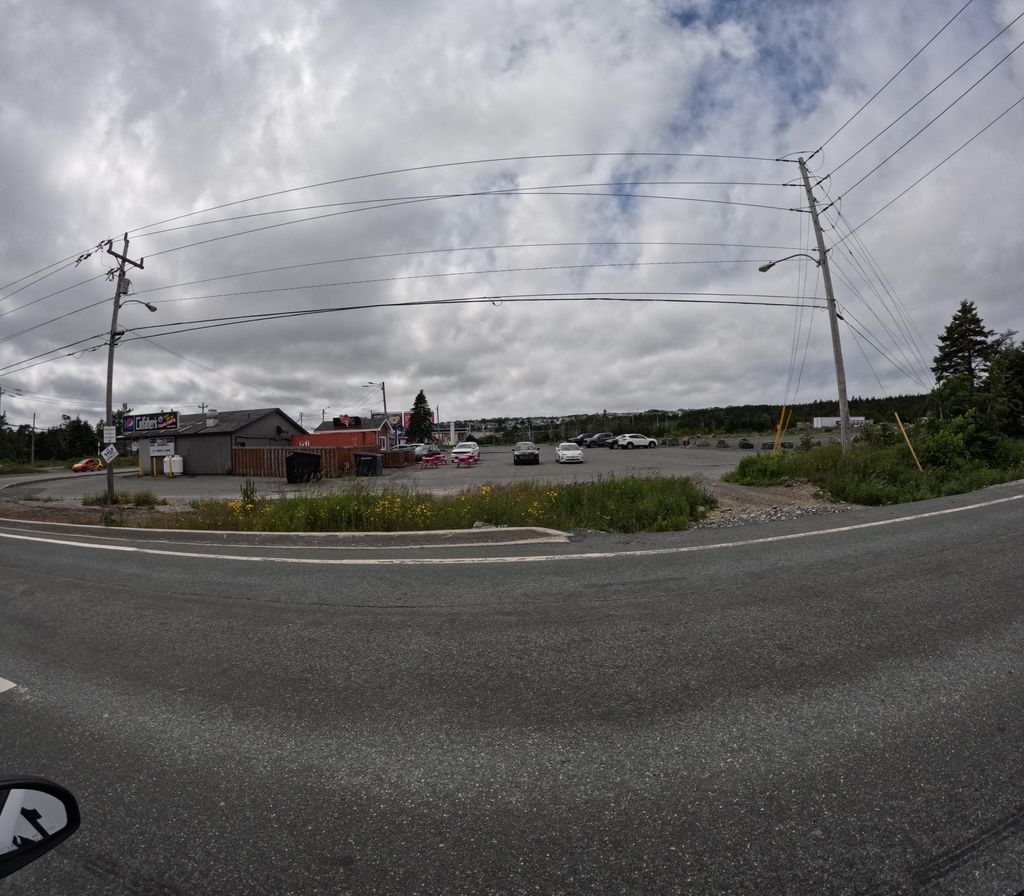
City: st_johns